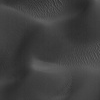
Atmospheric dust classification: not_dusty